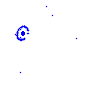
Particle: electron